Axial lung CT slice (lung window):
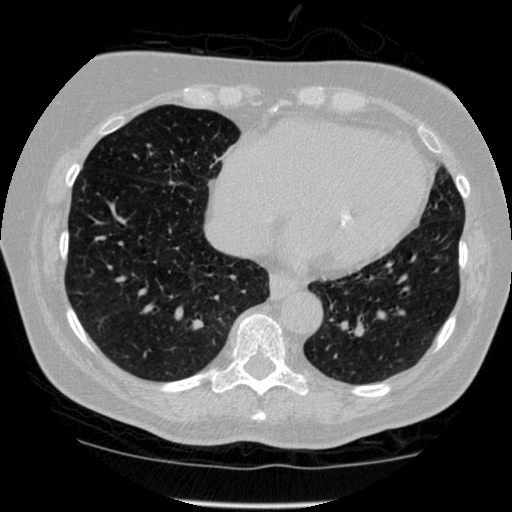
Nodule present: no